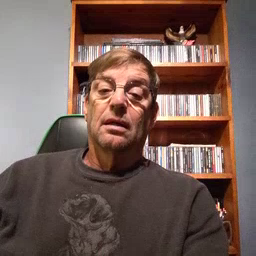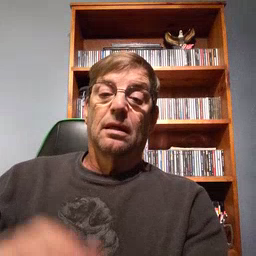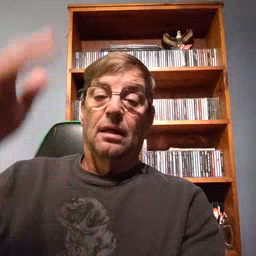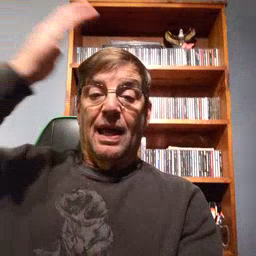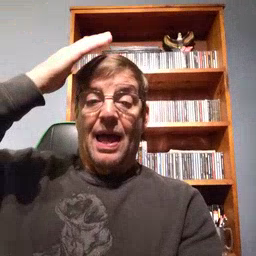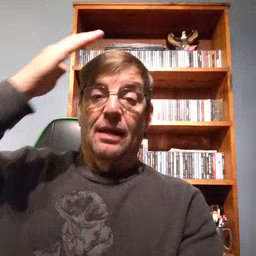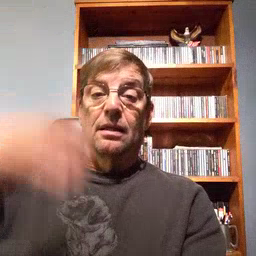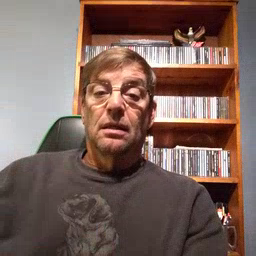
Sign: hat